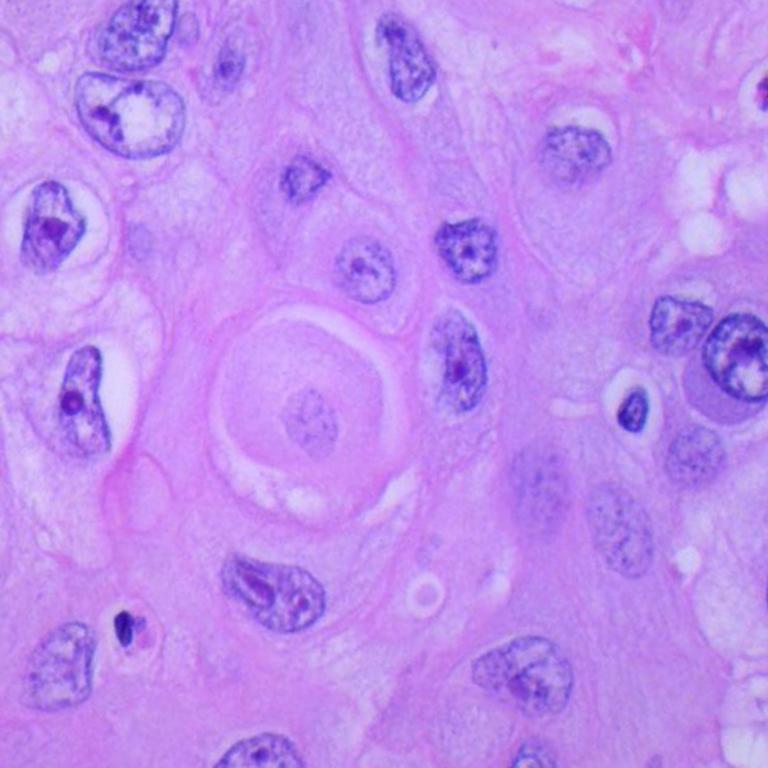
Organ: lung
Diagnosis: squamous carcinomas